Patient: sex M, age 34
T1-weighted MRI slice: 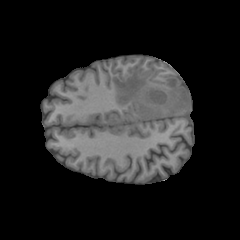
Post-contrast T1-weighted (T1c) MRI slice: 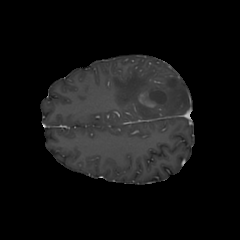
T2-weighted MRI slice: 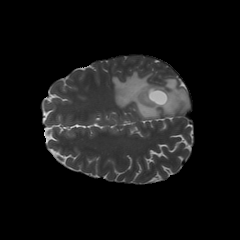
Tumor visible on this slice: yes
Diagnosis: Astrocytoma, IDH-mutant
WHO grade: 3